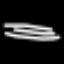
Label: line